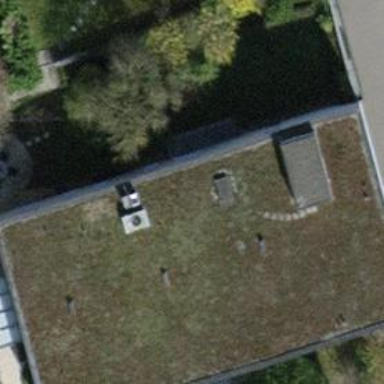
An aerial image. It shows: Hospital building with flat roof.